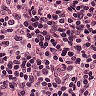
Metastatic tissue present: no